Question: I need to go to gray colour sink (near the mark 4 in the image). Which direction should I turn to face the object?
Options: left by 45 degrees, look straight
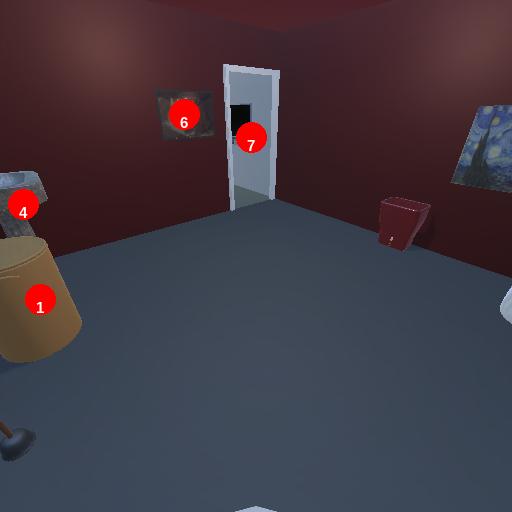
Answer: left by 45 degrees